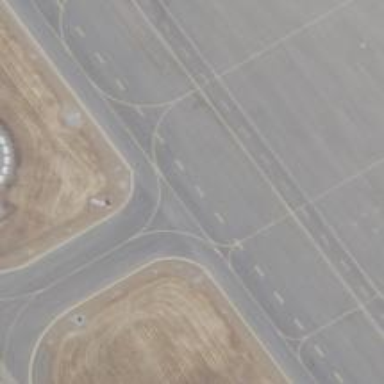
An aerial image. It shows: Image of taxiway at airport.